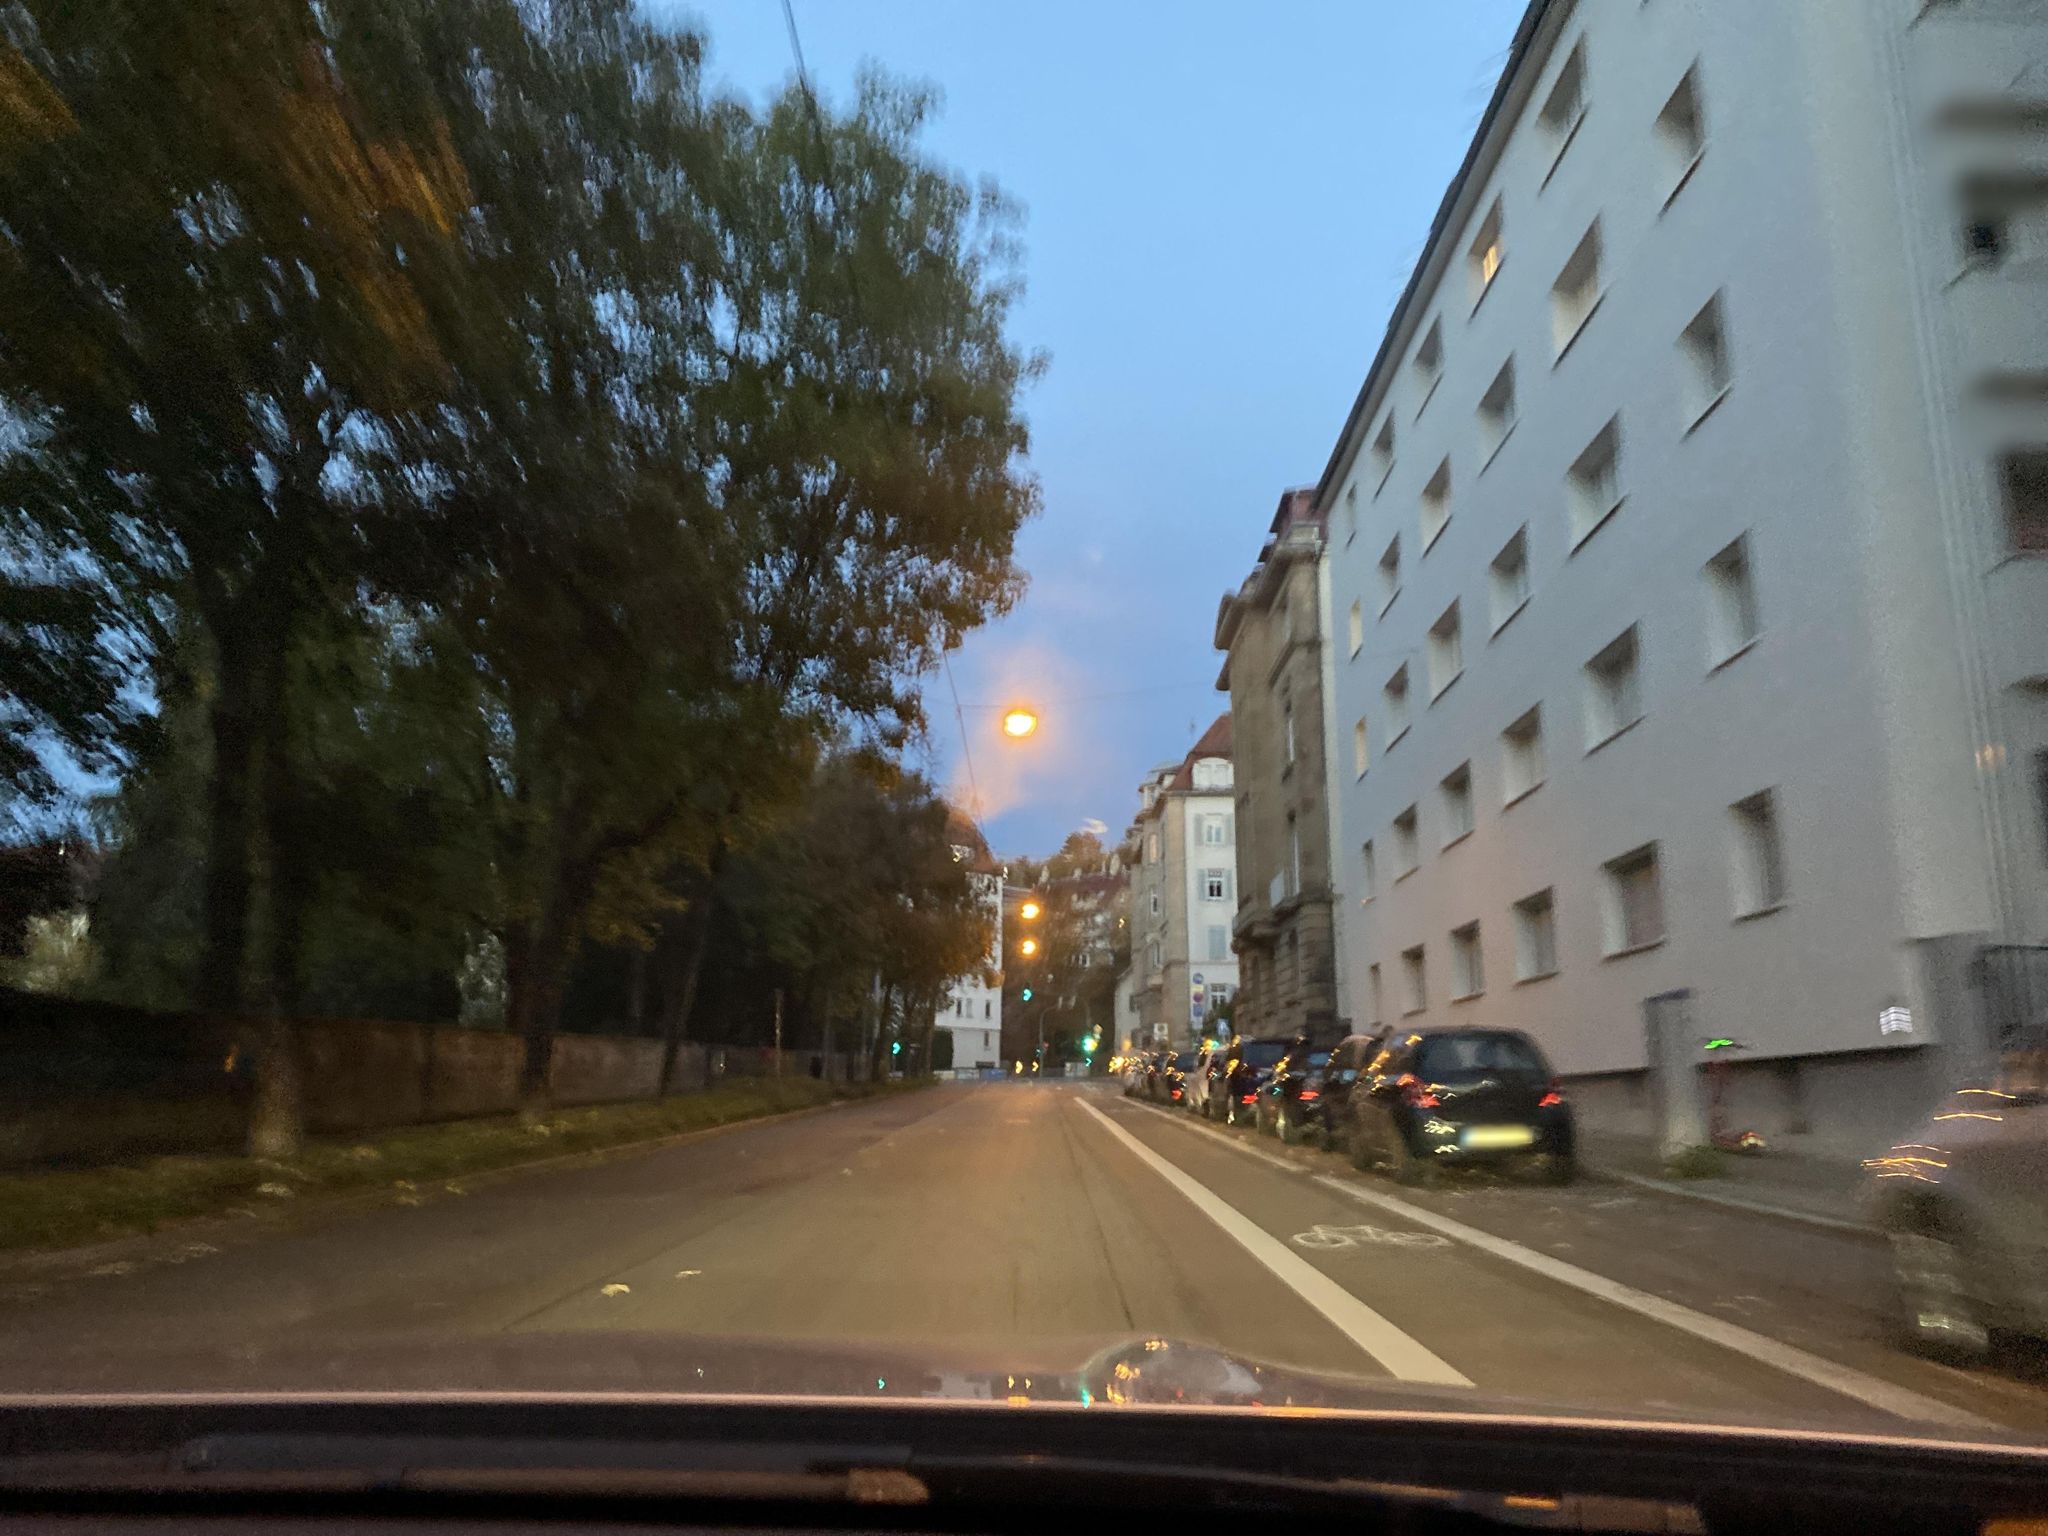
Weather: clear
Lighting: dusk/dawn
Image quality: good
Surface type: driving surface
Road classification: tertiary
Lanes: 2
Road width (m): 10.7
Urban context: urban centre
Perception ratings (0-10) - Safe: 1.09, Lively: 8.39, Beautiful: 6.37, Boring: 1.99, Depressing: 0.78, Wealthy: 7.22